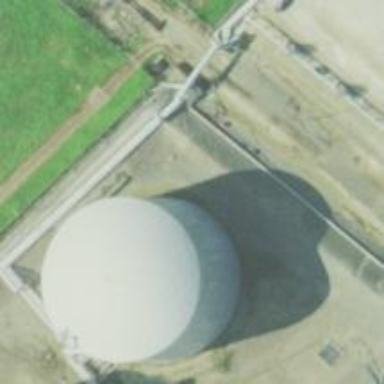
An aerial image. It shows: Storage tank which is man-made.